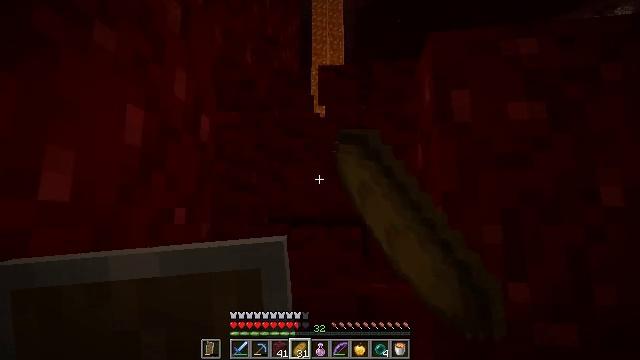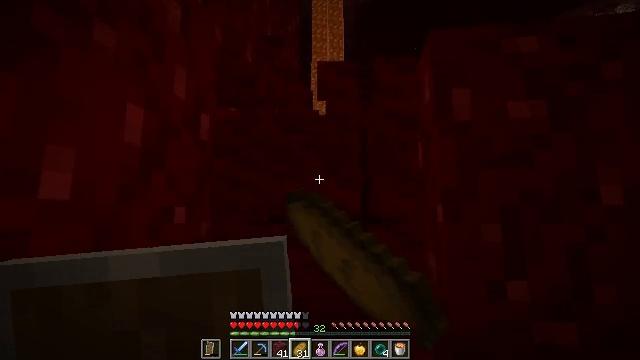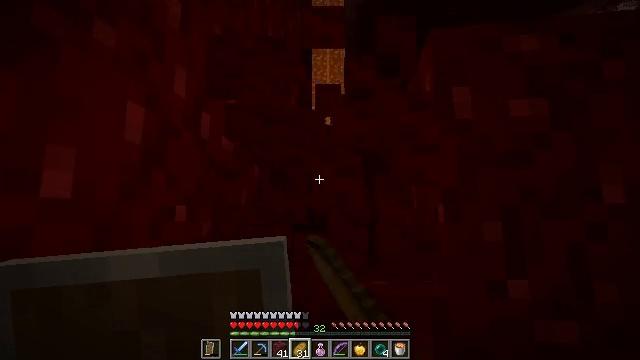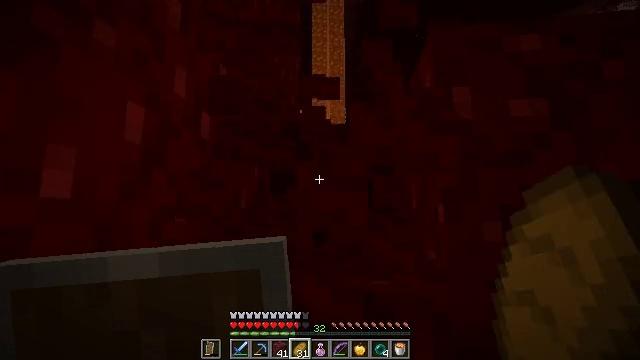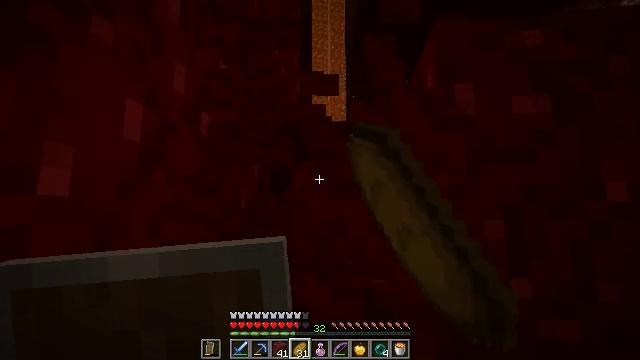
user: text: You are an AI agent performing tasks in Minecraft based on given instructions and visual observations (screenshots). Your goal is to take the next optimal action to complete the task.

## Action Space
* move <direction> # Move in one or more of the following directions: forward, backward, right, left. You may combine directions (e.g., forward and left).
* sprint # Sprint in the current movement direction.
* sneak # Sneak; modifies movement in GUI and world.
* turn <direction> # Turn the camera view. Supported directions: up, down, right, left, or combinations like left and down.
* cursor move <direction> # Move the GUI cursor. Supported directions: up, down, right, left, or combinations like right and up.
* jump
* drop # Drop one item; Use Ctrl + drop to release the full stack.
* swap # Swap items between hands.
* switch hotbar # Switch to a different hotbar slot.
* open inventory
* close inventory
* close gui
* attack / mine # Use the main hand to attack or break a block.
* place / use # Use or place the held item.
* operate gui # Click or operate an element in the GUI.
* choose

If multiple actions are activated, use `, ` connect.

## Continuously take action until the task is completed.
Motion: motion action
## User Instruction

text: Harvest nether wart blocks for resources.
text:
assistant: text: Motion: sneak, attack / mine
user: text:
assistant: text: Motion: sneak, attack / mine
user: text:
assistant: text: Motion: sneak, attack / mine
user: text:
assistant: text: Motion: move forward, sneak, attack / mine
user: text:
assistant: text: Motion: sneak, attack / mine